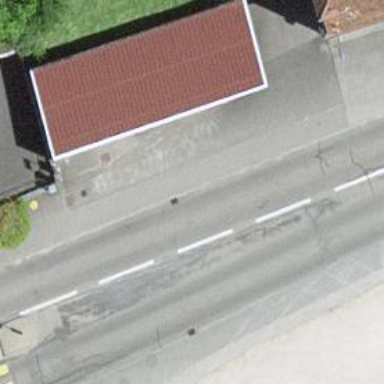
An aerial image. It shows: Bus stop with platform for public transport.